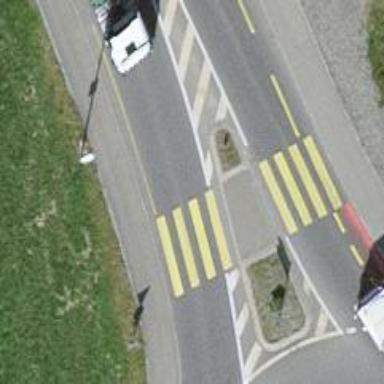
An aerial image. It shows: Uncontrolled zebra crossing with central island.